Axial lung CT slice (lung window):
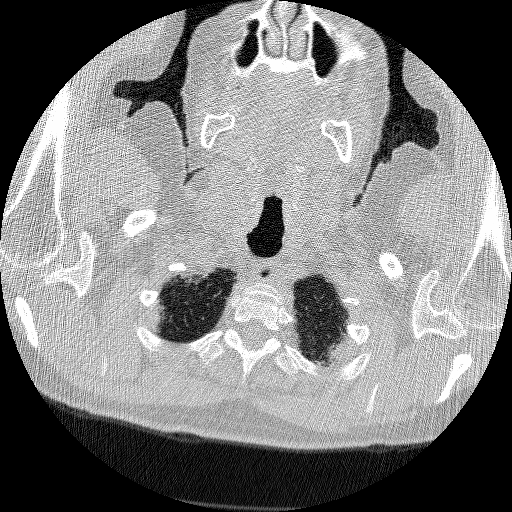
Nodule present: no